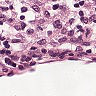
Metastatic tissue present: no